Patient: sex F, age 74
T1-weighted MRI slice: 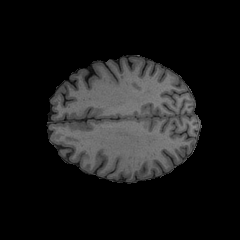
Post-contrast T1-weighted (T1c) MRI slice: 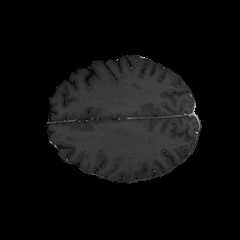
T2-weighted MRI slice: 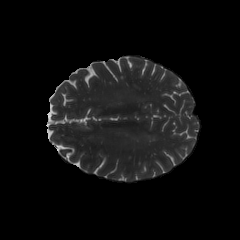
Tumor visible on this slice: no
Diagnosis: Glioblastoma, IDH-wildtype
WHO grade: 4